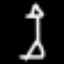
Label: hourglass